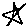
Label: star